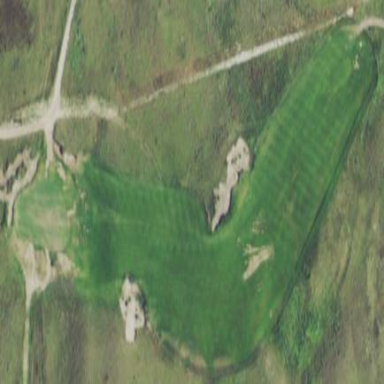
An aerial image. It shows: Golf rough area.